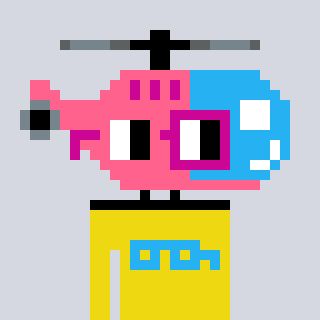
a pixel art character with square pink and red glasses, a helicopter-shaped head and a yellow-colored body on a cool background